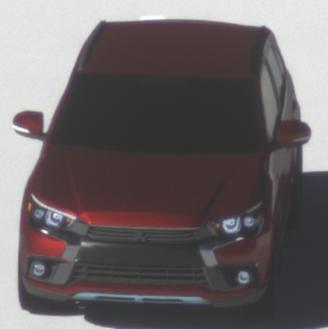
Make: Mitsubishi
Model: Outlander 2.0 Plug-In Hybrid
Detailed model: Outlander (III) Plug-In Hybrid
Model produced from: 2015/10
Model produced until: 2018/08
Doors: 5
Color: red
Road condition: dry road
Daytime: morning or afternoon
Contrast: high contrast